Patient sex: M
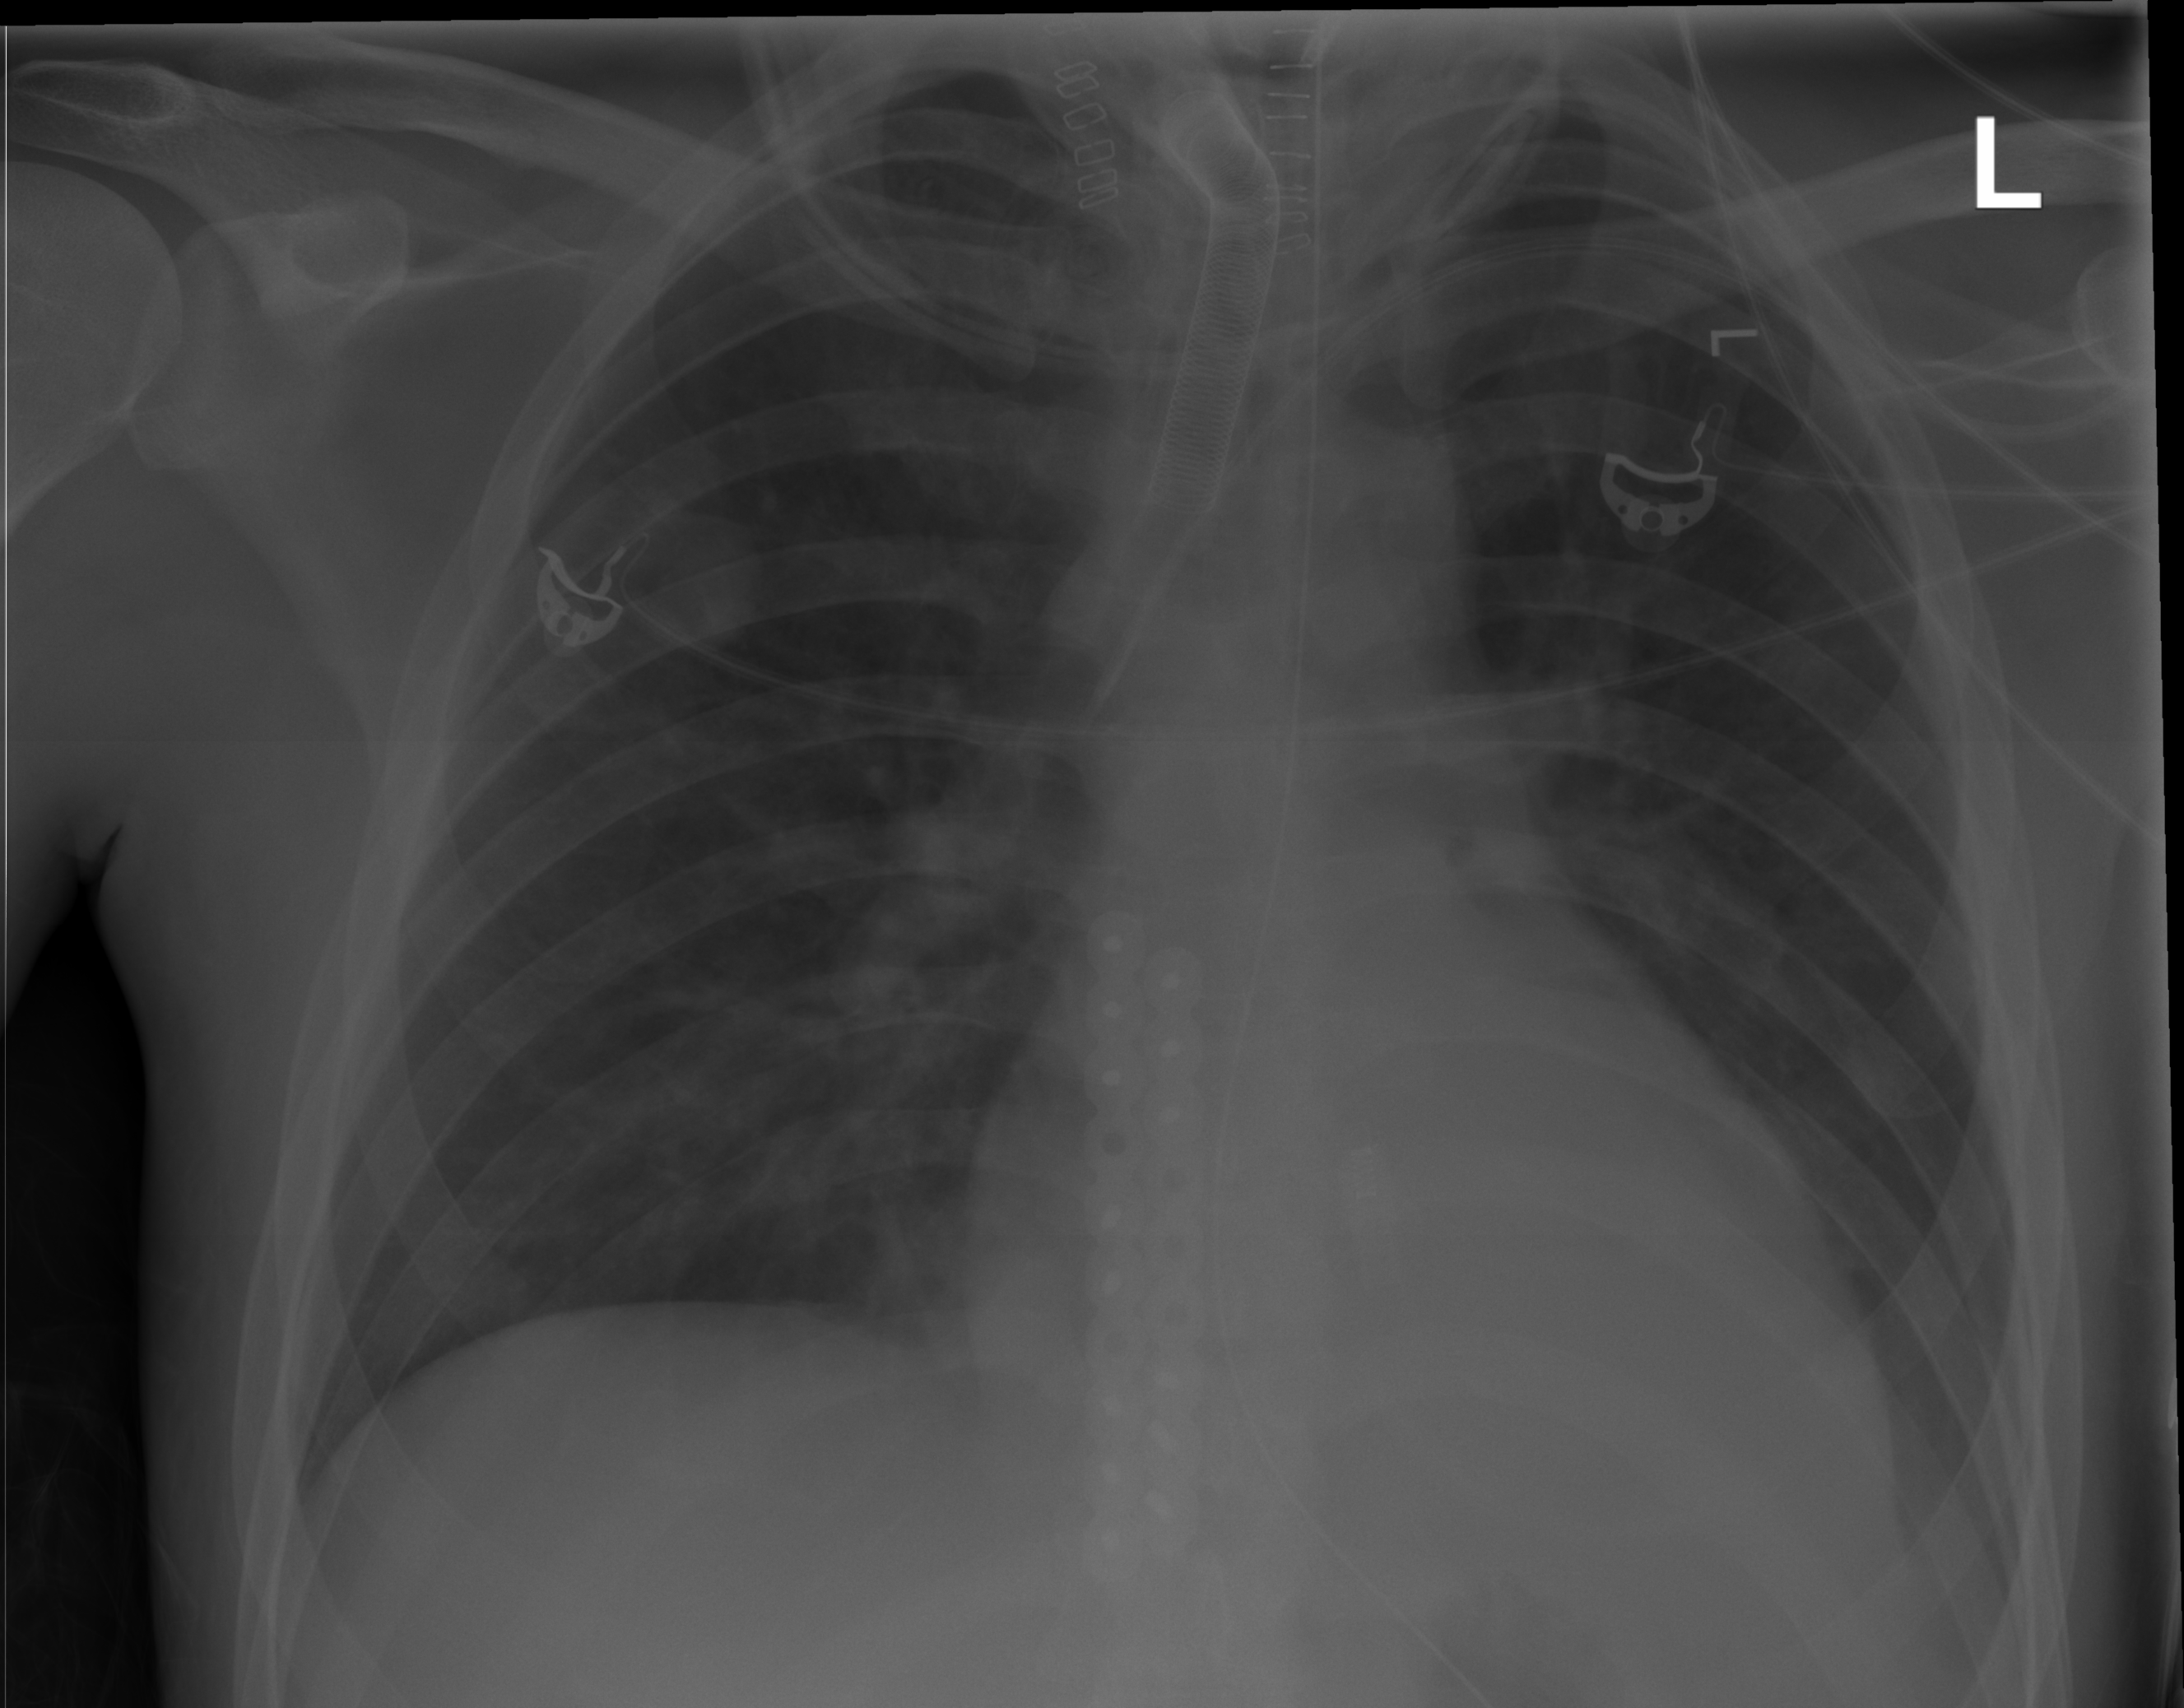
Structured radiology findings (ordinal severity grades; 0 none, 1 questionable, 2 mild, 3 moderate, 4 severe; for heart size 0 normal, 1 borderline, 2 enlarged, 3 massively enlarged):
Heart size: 0
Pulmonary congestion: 0
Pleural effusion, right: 0
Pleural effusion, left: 2
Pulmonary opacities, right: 0
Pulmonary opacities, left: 0
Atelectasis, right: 0
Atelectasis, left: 0